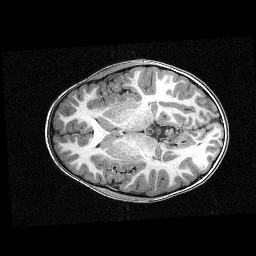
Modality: T1w
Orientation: axial
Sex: male